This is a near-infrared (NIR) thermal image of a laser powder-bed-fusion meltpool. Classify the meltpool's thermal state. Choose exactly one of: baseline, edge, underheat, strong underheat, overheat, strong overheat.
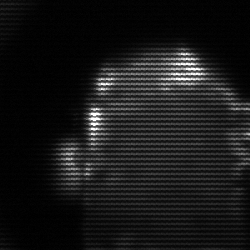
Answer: baseline